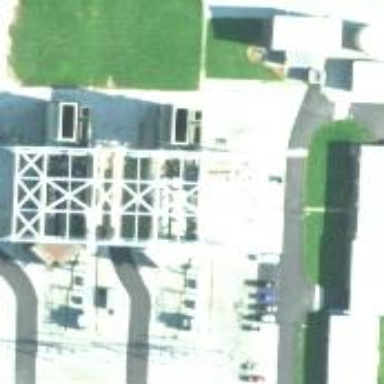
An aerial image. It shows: Gas-powered generator. It is gas turbine type generator.